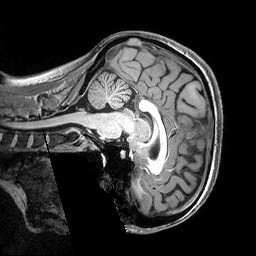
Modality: T1w
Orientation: sagittal
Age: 30
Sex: female
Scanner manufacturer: siemens
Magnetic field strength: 3 T
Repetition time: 2.3 s
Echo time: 0.00291 s